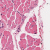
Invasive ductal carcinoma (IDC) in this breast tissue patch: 0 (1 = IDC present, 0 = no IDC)